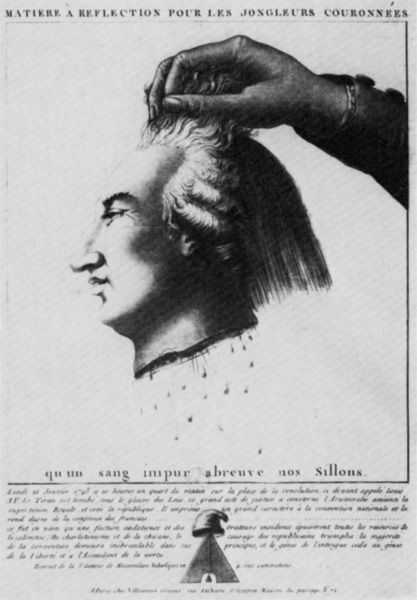
Titel: Das Haupt Ludwigs XVI.
Künstler: ? Villeneuve
Standort: Paris
Institution: Bibliothèque Nationale.
Schlagwörter: hand, kopf, mann, schatten, weiß, dreieck, finger, frankreich, frisur, haar, hut, licht, mund, nase, profil, schwarz, zeichnung, haus, haube, hochformat, alt, kappe, mütze, arm, augen, enthauptung, geköpft, gesicht, halten, haupt, henker, hinrichtung, tod, tot, ärmel, bild, hals, porträt, auge, haare, lippen, locke, locken, pony, perücke, schrift, seitlich, grafik, graphik, französisch, könig, inschrift, affiche, france, homme, nez, lesen, nagel, zeigen, blut, buch, kohle, groß, druck, druckgraphik, schwarzweiss, druckgrafik, radierung, stich, blanc, caricature, noir, tete, seite, illustration, karrikatur, revolution, text, zeitschrift, zeitung, revolte, strafe, plakat, braue, buchseite, buhc, topfen, armreif, freiheit, absolutismus, pyramide, kupferstich, gravure, mort, cheveux, guillotine, couronne, main, tropfen, französische revolution, liberte, jakobiner, flugblatt, journal, freiheitsmütze, beschreibung, ludwig, république, zelt, juli, schopf, nationalfeiertag, bourgoise, perrücke, roi, hubertus kohle, latein, lateinisch, dessin, tect, layer, lot, blutig, visage, louis, triangle, tippi, seriendruck, politique, blutstropfen, pamphlet, hochheben, louis xvi, freimaurer, richtscheid, abgeschlagen, köpfung, bourgeoise, lance, freifläche, coupe, royauté, sang, jacobiner, phrygische, meduse, packen, peuple, hymne, villeneuve, abgetrennt, abreauve, abreuve, abschreckung, antiroyalistisch, bonne, bonne rouge, bonnet, bourreau, capet, courronnée, der könig ist tot, décapité, ein motiv, europäische könige, exhibition, exécution, finker, française*, freifleche, goutte, grapfik, hingerichtet, hyperimage, impur, janvier, louis 16, ludwig xvi, ludwig xvi., macabre, marseillaise, montrant, montrer, paroles, perruque, phrygenmütze, phrygien, révolutionnaire, samson, sanguinolant, sansculotte, souverain, tenir, terreur, texte, todesstrafe, trophen, xvi, accusé, francais, noble, ekelig, décapitation, coupee, antoinette, jongleur, kotelette, propagande, bonnet phrygien, robespierre, erücke, révolution française, dreecik, revolution tête coupée, roi soleil, décapitée, tête coupée, jean-baptiste, medusa, accusation, condamné, evolution, francaise, saigner, s\, sillon, sillons, décapiter, frisettes, révolution*, ludwiog xvi., phrygien$, tête du roi, abreuse sillons, matiere, ihh, décaptité, chant, bonnet frigien, découpée, 1789